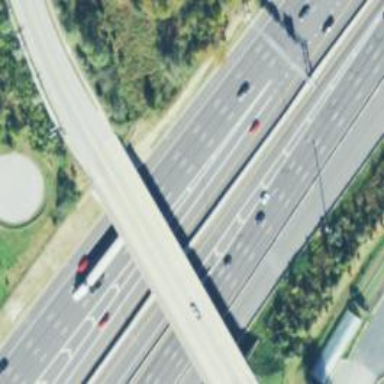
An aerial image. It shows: View of motorway.